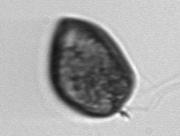
Label: Prorocentrum_micans